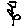
Label: flower